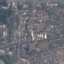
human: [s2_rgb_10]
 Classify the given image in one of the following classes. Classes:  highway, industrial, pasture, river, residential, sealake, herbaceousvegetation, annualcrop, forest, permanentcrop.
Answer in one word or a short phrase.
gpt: Residential